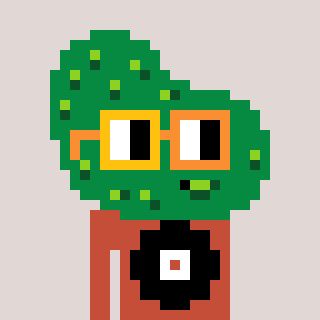
a pixel art character with square yellow and orange glasses, a pickle-shaped head and a rust-colored body on a warm background